Question: When moving objects in zoomed mode, objects start to leave traces, but in normal mode everything works perfectly. I thought it was a bouldingRect, however one of my questions provides a normal implementation.

my MRE is in this question <URL>
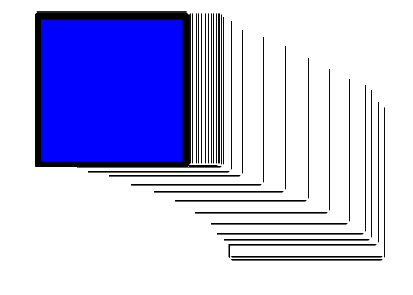
Answer: This is due to the painting of the outline, that always occupies half of the pen width if it draws on the borders. As the documentation about <URL> explains:
> Note: For shapes that paint an outline / stroke, it is important to include half the pen width in the bounding rect. It is not necessary to compensate for antialiasing, though.
Since in your case you specified the pen width in the init, you can use that value:
'''
def boundingRect(self):
return QRectF(
-self.penWidth / 2,
-self.penWidth / 2,
self.w + self.penWidth,
self.h + self.penWidth)
'''
Please note that you actually are using that pen in the painter, so a more correct implementation should be done using 'painter.setPen(QtGui.QPen(self.pen_color, self.penWidth))' in the 'paint()' function. To slightly improve performance, create a QPen in the init and use that directly for 'setPen()'.
Also note that every setting that is changed within the painter (including pen and brush) should not be persistent, so it's always good practice remember to put a 'qp.save()' at the beginning of the 'paint()' and 'qp.restore()' before returning.